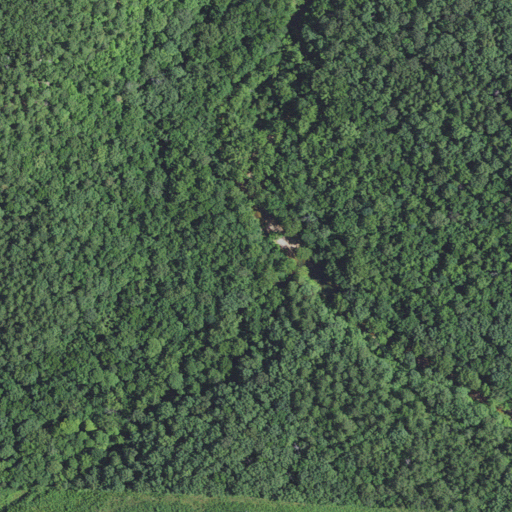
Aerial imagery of valley in Missouri named Coffey Hollow containing deciduous forest, mixed forest, and evergreen forest